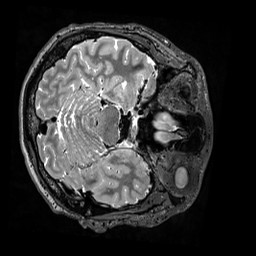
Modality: T2w
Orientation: axial
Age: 31
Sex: male
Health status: ill
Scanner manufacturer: siemens
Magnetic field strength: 3 T
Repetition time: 3.2 s
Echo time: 0.564 s